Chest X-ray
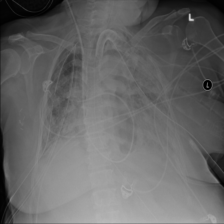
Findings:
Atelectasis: negative
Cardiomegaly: negative
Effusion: negative
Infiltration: positive
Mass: negative
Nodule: negative
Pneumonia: negative
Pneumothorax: negative
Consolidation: negative
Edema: negative
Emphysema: negative
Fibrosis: negative
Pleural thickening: negative
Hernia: negative